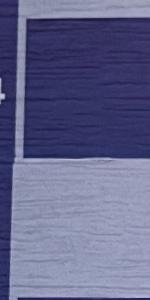
Label: Empty